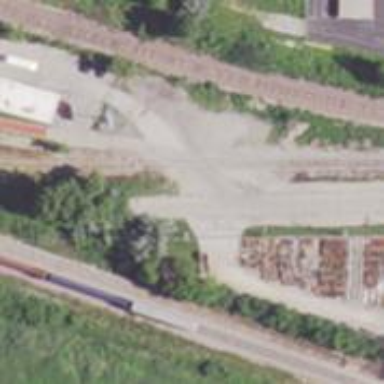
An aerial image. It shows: Level crossing along the railway.